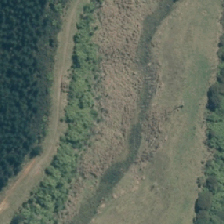
Land cover: grose_broom